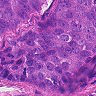
Metastatic tissue present: yes